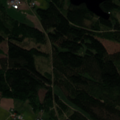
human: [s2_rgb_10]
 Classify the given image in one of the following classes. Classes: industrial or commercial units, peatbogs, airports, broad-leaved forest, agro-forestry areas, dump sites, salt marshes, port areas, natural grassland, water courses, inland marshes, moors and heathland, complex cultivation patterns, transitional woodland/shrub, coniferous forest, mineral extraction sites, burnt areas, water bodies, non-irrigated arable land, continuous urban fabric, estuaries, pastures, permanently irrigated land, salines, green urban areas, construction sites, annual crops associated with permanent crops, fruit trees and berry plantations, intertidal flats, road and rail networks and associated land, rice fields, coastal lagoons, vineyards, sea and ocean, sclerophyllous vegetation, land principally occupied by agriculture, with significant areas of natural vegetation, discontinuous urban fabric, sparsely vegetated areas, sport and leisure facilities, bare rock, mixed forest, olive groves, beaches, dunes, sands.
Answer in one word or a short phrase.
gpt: land principally occupied by agriculture, with significant areas of natural vegetation, coniferous forest, mixed forest